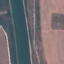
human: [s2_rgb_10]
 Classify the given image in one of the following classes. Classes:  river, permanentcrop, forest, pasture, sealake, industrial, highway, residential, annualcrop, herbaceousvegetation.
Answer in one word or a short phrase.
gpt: River